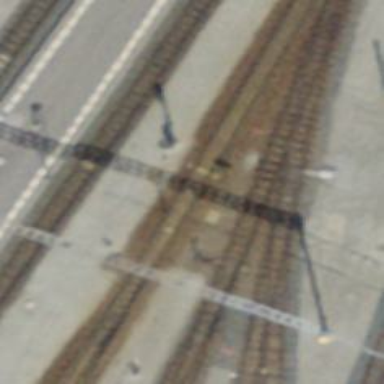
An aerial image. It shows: Railway signal.